Question: I am new In android.
I Want to know the way of clear rating of ratingbar.
What should I Do?

Please Help Me...
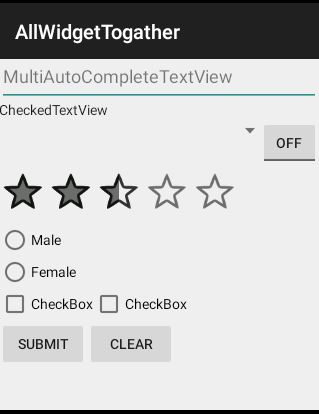
Answer: Easy.
'''
RatingBar ratingBar = (RatingBar) findViewById(R.id.ratingBar);
ratingBar.setRating(0F);
'''